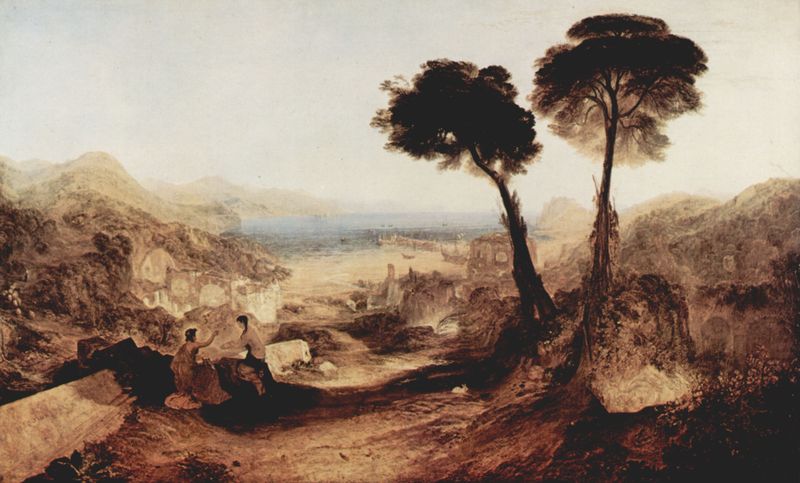
Titel: Die Bucht von Baiae mit Apoll und der Sybille
Künstler: William Turner
Standort: London
Institution: Tate Gallery
Schlagwörter: baum, berg, blau, blätter, dunkel, felsen, gemälde, himmel, laub, mann, meer, schatten, wasser, weiß, bäume, frauen, landschaft, menschen, ocker, sand, see, sitzen, stadt, ufer, braun, frau, grau, hell, licht, männer, reden, strasse, zeichnung, gebäude, haus, tier, weg, beige, gespräch, stein, trauer, ebene, feld, horizont, häuser, hügel, weite, busch, pfad, figur, sitzend, paar, personen, pflanzen, tal, anhöhe, boot, boote, spanien, küste, schiff, schiffe, strand, italien, süden, zwei, berge, fels, gebirge, wüste, mauer, bergkette, hügellandschaft, picknick, rast, vogelperspektive, figuren, promenade, romantik, steg, tor, bucht, stege, reste, ruine, buch, täler, ruinen, treffen, gestalten, rom, kolorit, mensche, karg, rotbraun, rundbögen, begegnung, griechenland, kiefern, colorit, aquädukt, opferung, arkadien, bauten, strass, bauwerk, bauwerke, trist, mauerreste, konversation, prommenade, frauenb, strae, mhytologie, b, zwei bäume